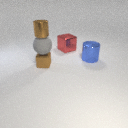
large gray rubber sphere below small brown metal cylinder